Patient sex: M
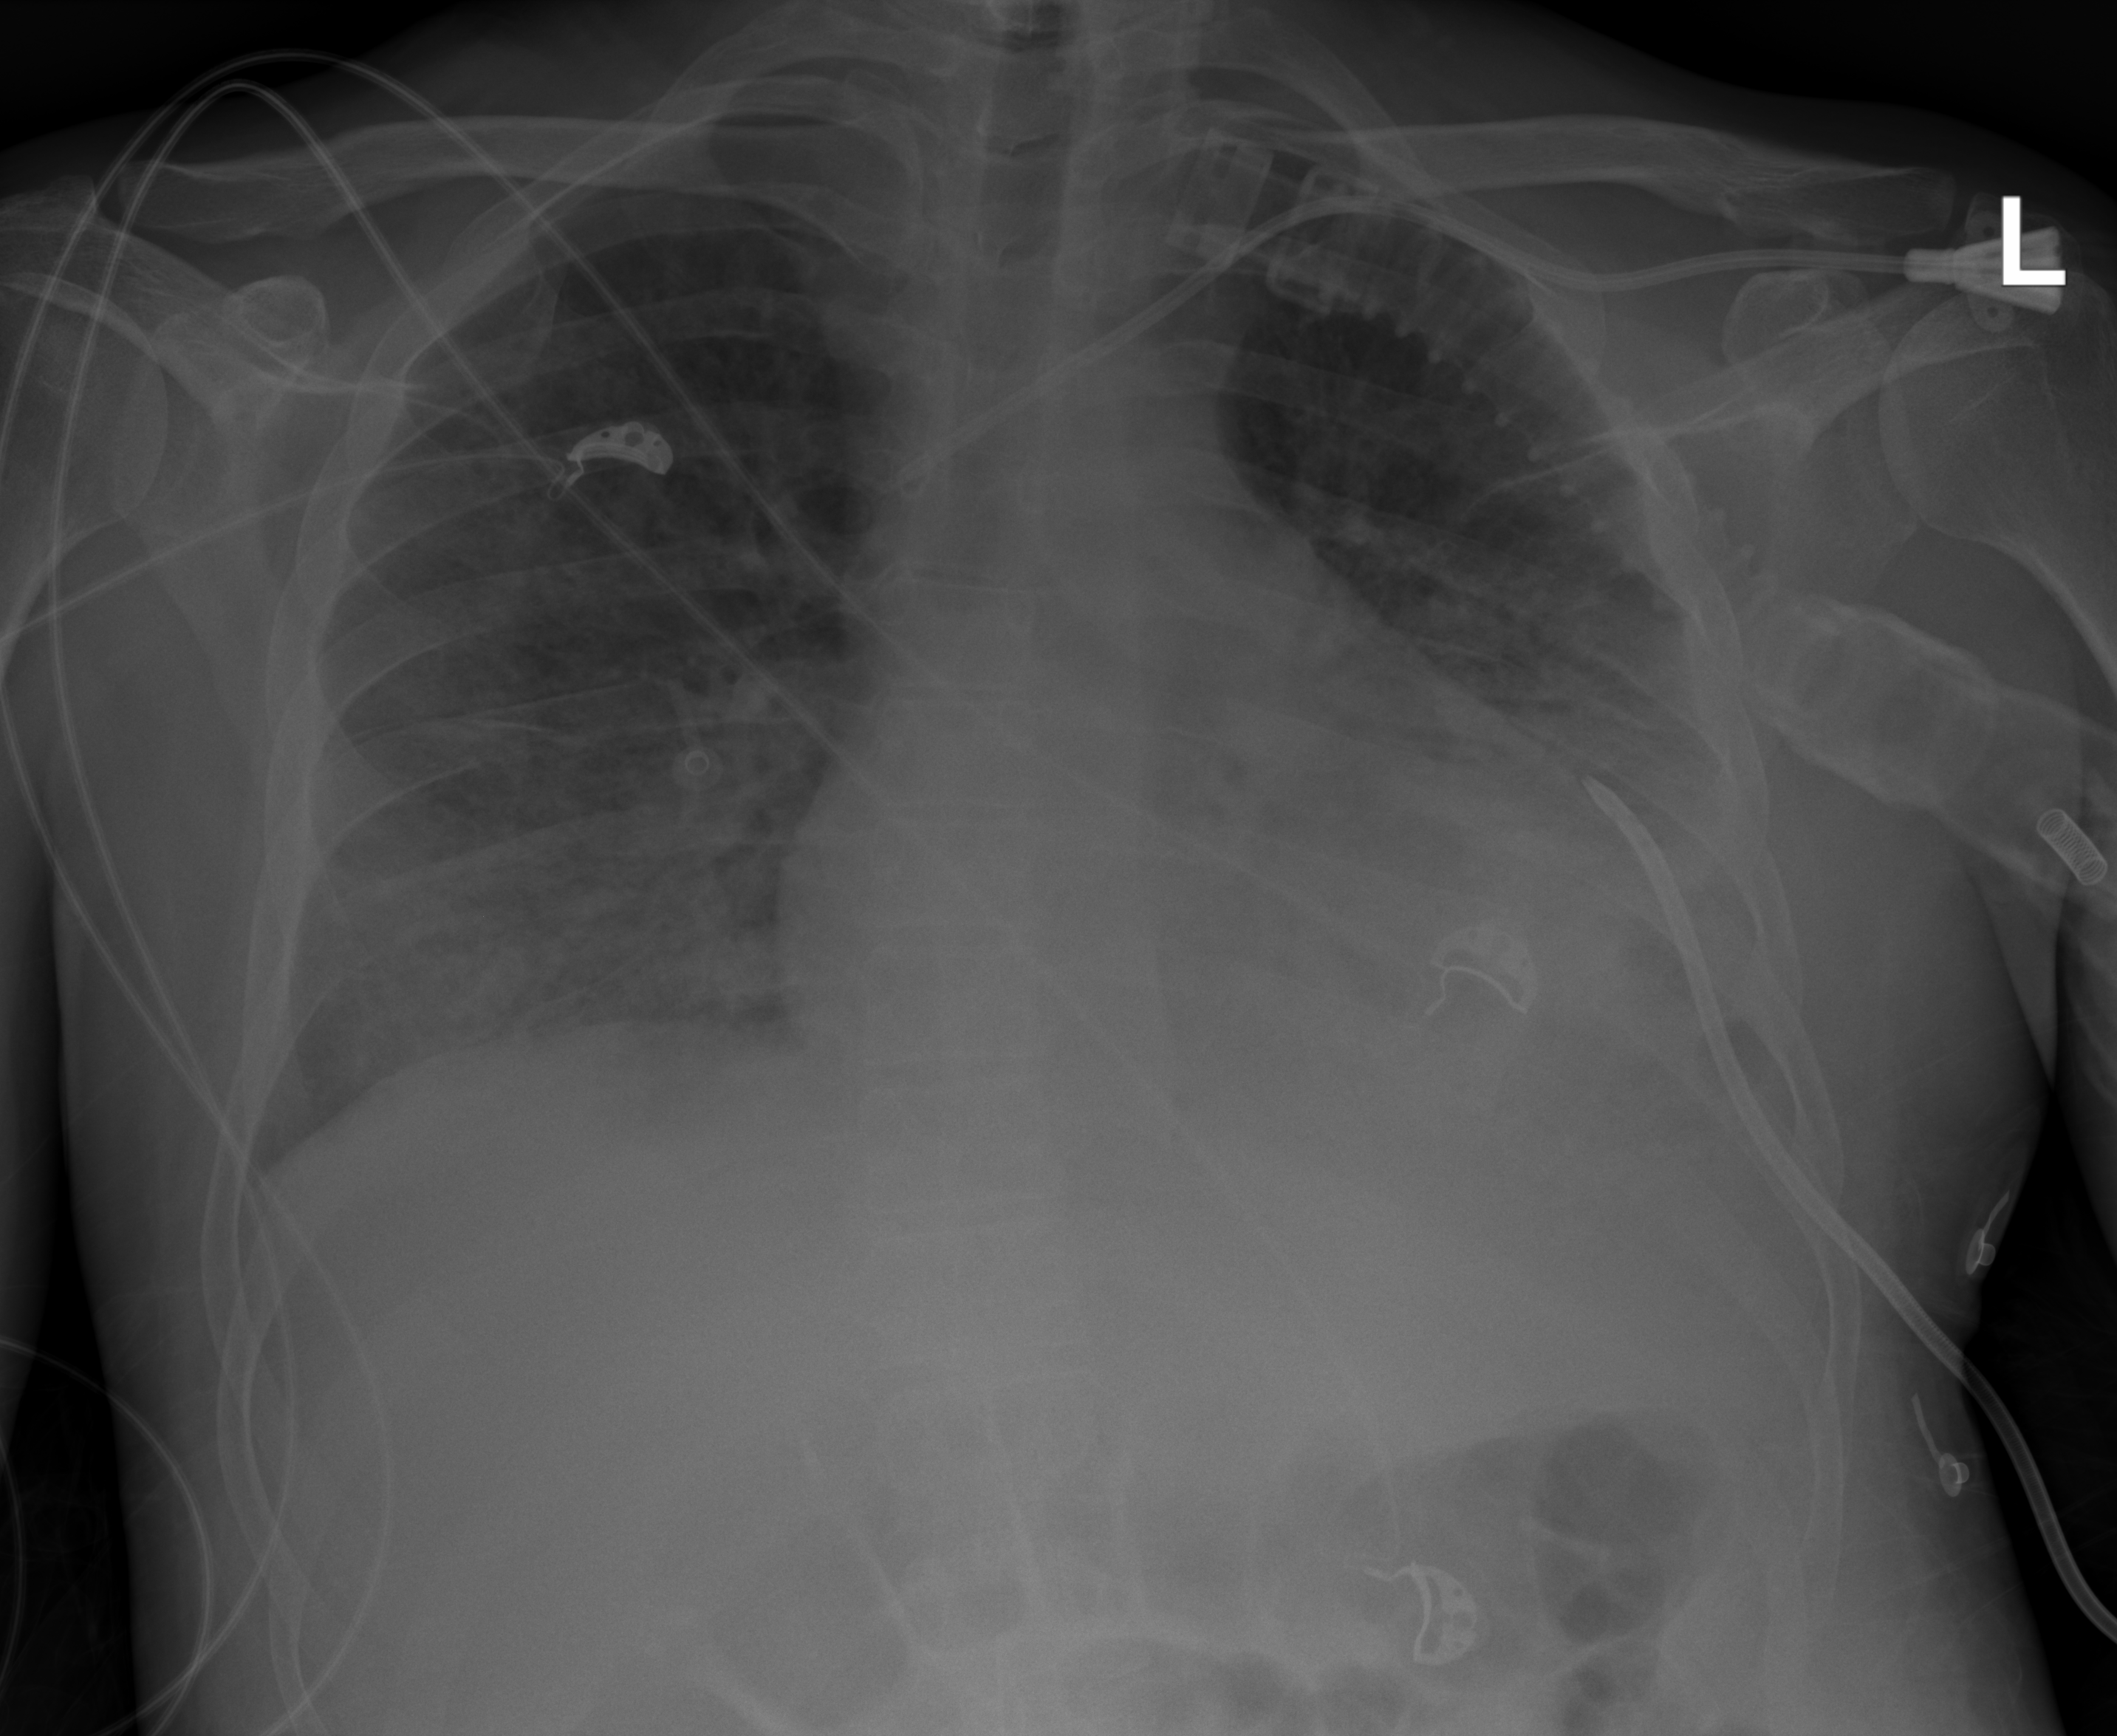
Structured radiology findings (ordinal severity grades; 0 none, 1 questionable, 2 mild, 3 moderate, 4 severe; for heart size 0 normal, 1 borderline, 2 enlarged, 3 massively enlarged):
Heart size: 2
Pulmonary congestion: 0
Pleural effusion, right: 0
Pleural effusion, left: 2
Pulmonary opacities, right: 3
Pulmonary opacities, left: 3
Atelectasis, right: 2
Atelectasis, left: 3